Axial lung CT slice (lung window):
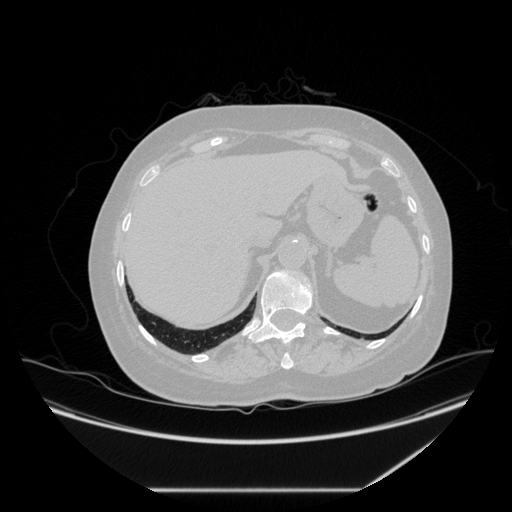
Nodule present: no